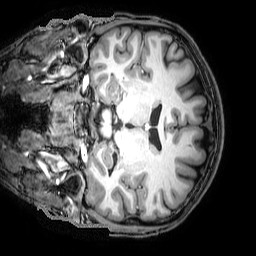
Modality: T1w
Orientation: sagittal
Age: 23
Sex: male
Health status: ill
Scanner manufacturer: philips
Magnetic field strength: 3 T
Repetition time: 8.149 s
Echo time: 3.738 s